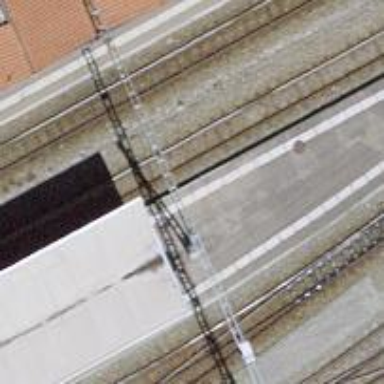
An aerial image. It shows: Platform edge at railway station.